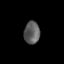
Tissue: skin
Cell type: Epithelial cells
Senescence score: 0.213
Nuclear area (px): 347
Mean DAPI intensity: 93.499